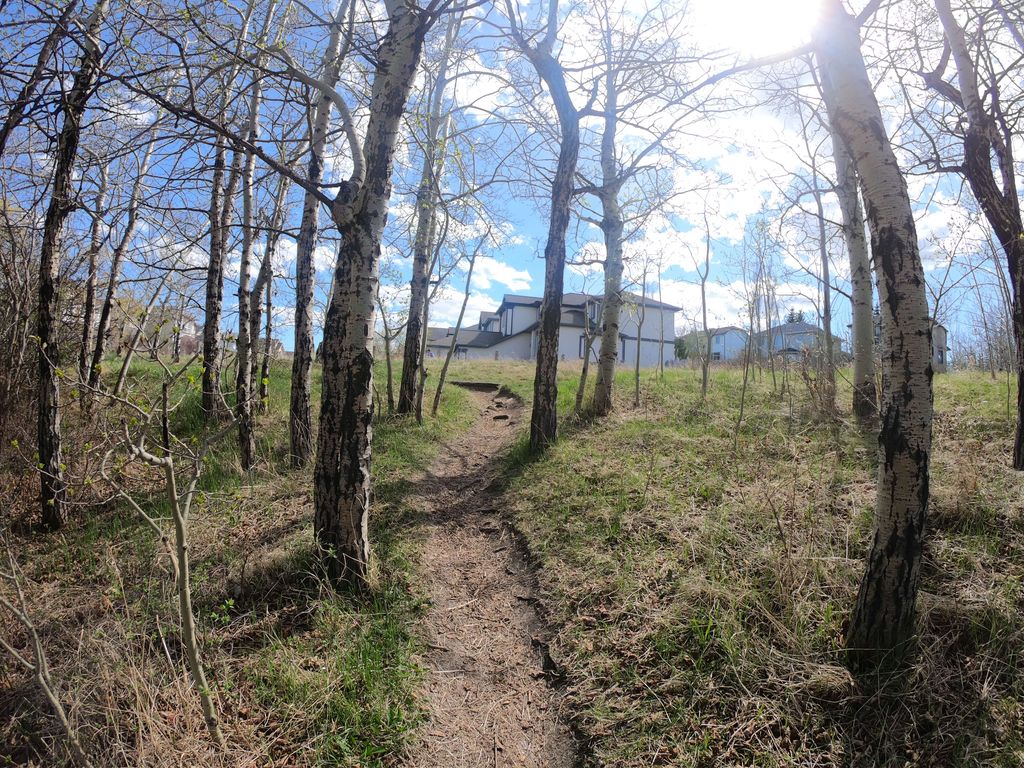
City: calgary